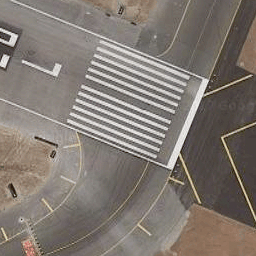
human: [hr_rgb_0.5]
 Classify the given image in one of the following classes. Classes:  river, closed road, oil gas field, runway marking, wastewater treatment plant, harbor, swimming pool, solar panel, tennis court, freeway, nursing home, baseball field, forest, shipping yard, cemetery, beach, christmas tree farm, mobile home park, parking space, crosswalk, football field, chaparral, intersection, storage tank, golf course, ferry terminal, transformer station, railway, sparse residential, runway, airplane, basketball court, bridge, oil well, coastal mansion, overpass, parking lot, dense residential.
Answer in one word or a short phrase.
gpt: runway